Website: apple
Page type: billing-address
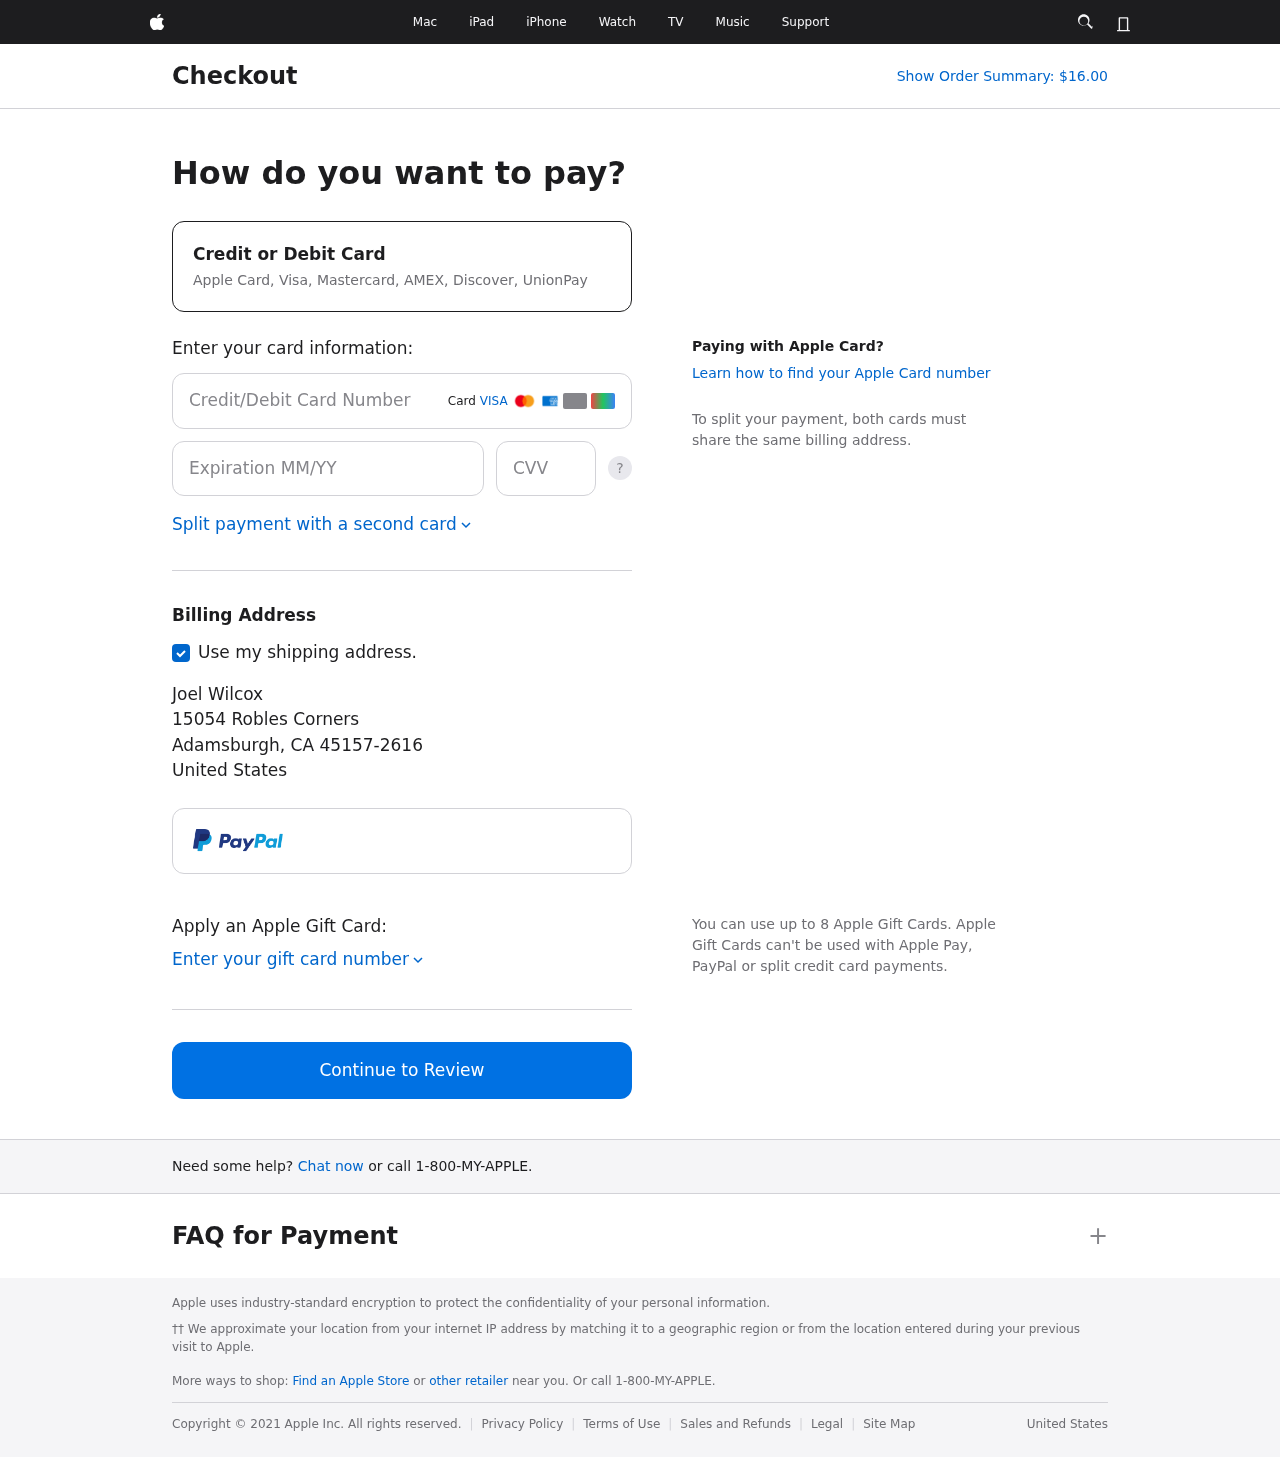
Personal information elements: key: PII_CARD_CVV
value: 269
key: PII_CARD_EXPIRY
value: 11/30
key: PII_CARD_NUMBER
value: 6592 2446 2884 5260
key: PII_CITY
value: Adamsburgh
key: PII_COUNTRY
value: United States
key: PII_FULLNAME
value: Joel Wilcox
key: PII_POSTCODE_FULL
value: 45157-2616
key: PII_STATE_ABBR
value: CA
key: PII_STREET
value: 15054 Robles Corners
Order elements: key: ORDER_TOTAL
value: Show Order Summary: $16.00